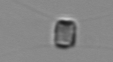
Label: Chaetoceros_similis